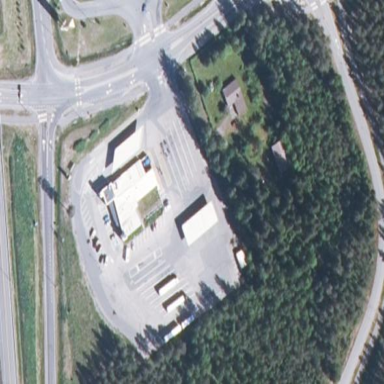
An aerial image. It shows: Retail area.